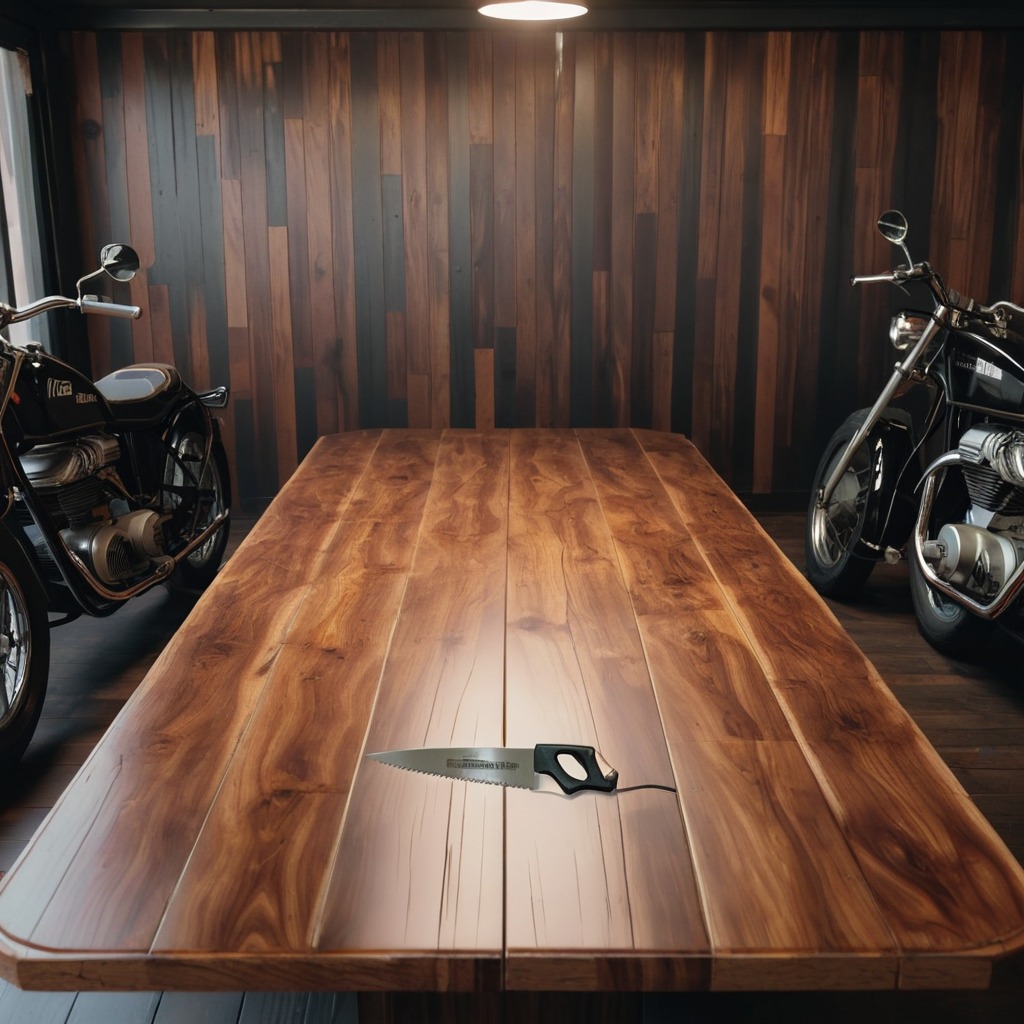
A handheld metal saw is lying on an oil-spilled wooden table in a vintage motorcycle garage.